Question: Could you please guide with below query.
I need to convert below string column to date.
Input and expected output is provided in screenshot.

Input table: column maturity_date is in string datatype.
I tried below but not working as expected
'to_date(from_unixtime(unix_timestamp(maturity_date,'MM/DD/YYYY H:mm:ss'),'yyyy-mm-dd')'
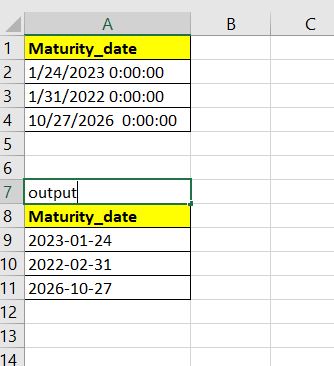
Answer: Try using lower case letters. Upper case means another thing (day of year (D) and week-year (Y)).
'''
to_date(from_unixtime(unix_timestamp(maturity_date,'MM/dd/yyyy H:mm:ss'),'yyyy-MM-dd')
'''